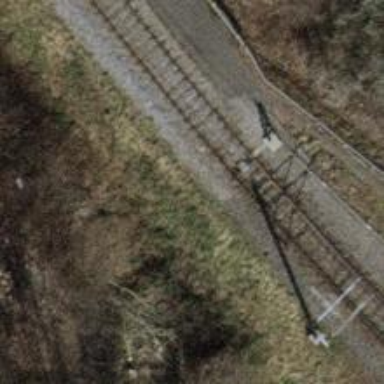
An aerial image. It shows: Railway switch.